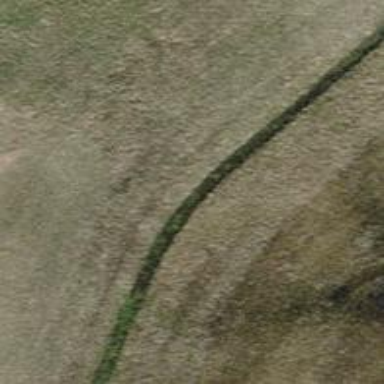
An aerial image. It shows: Ditch in the surroundings.